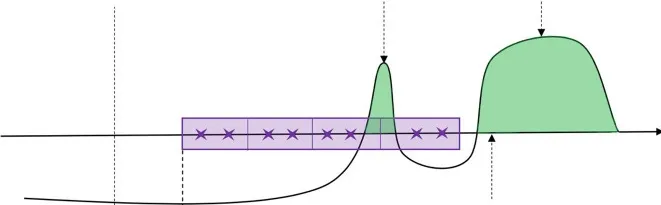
Treatment timeline.
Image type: pathology (immunostaining)